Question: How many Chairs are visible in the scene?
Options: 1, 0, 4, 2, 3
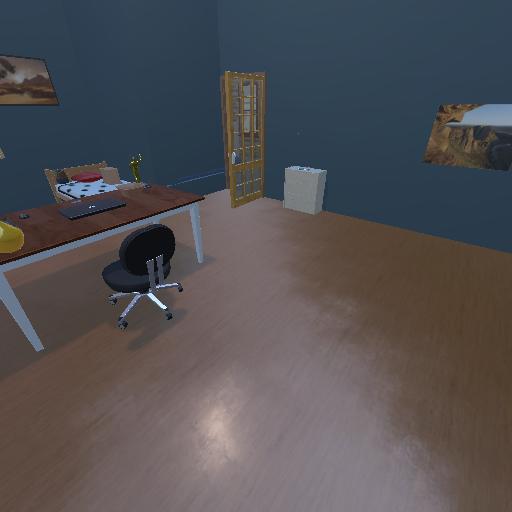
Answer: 1